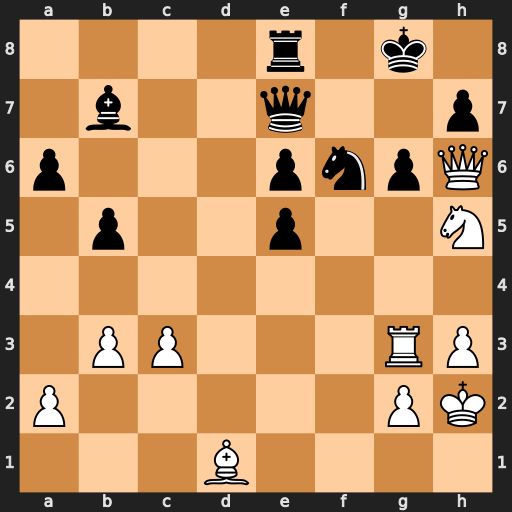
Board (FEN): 4r1k1/1b2q2p/p3pnpQ/1p2p2N/8/1PP3RP/P5PK/3B4
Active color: w
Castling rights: -
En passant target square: -
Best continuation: Rxg6+ hxg6 Qxg6+ Kh8 Nxf6